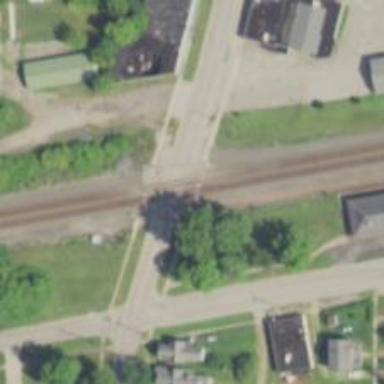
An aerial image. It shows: Railway crossing.